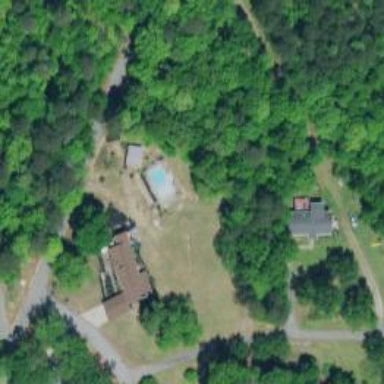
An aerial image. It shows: Outdoor swimming pool in leisure land.